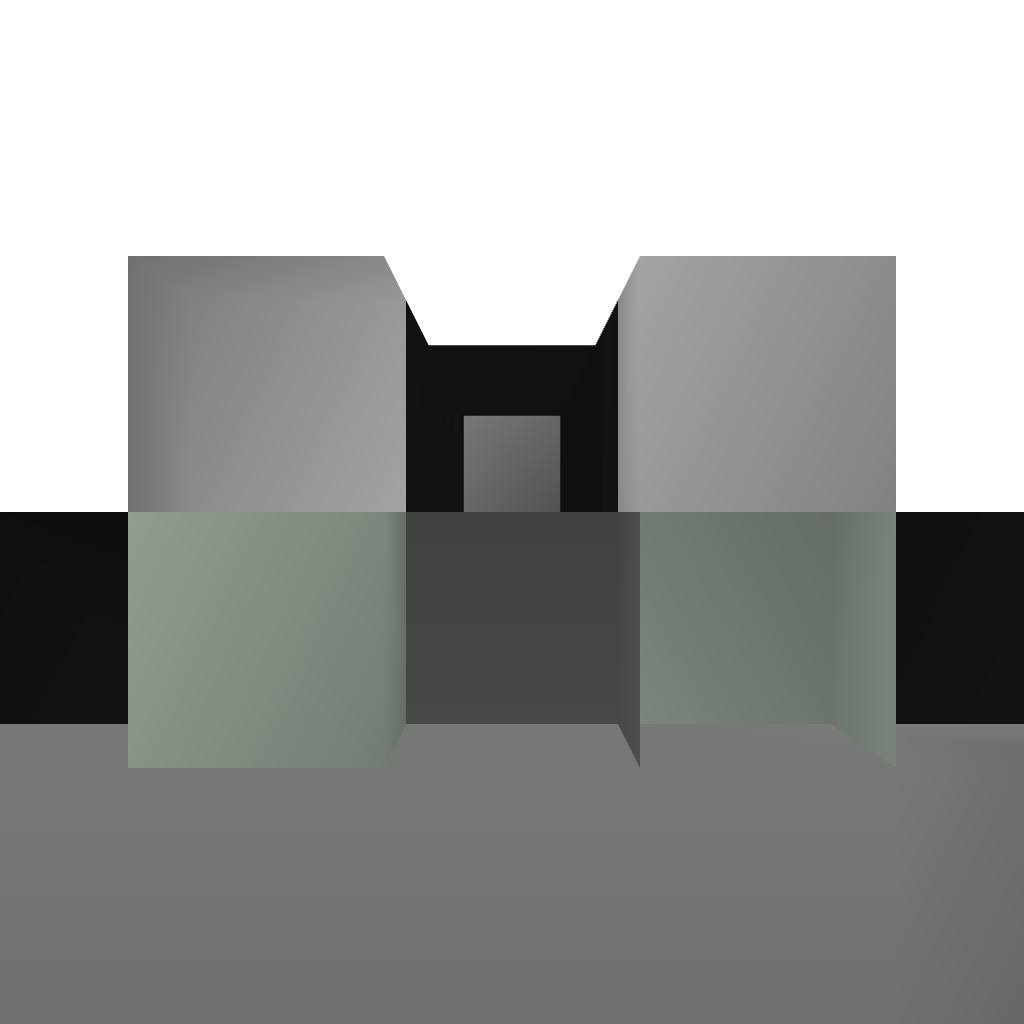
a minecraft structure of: Auto TNT Cannon